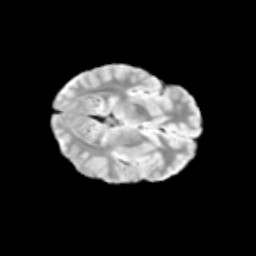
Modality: T2w
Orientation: axial
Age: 9
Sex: male
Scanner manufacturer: siemens
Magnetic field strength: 3 T
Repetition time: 3.8 s
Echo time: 0.07 s